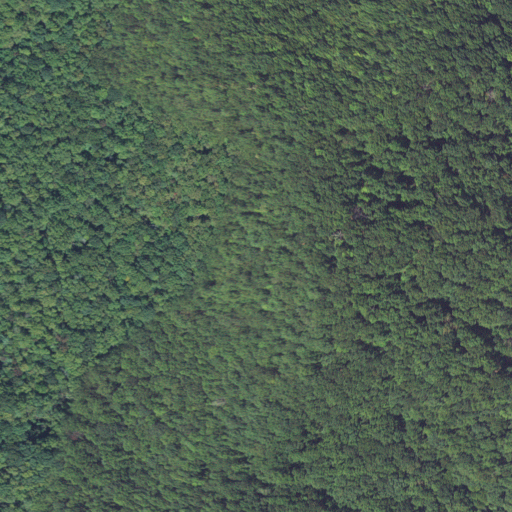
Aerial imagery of mountain in North Carolina named Annie Mountain containing deciduous forest and mixed forest